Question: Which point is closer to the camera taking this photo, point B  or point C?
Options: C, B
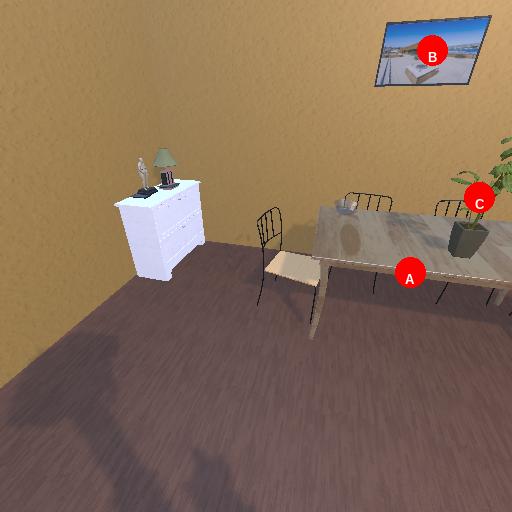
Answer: C